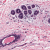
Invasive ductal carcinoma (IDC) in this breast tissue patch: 0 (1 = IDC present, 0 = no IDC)